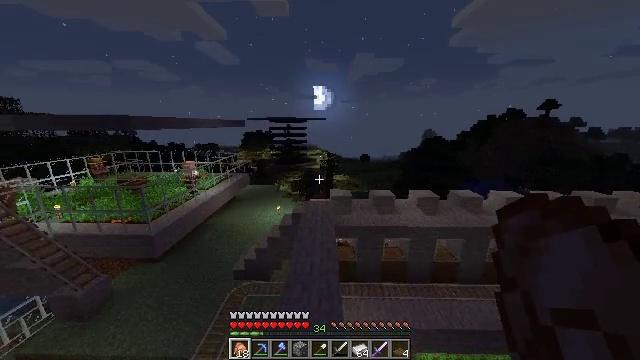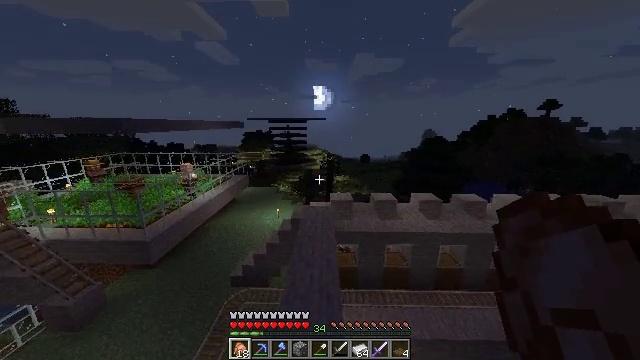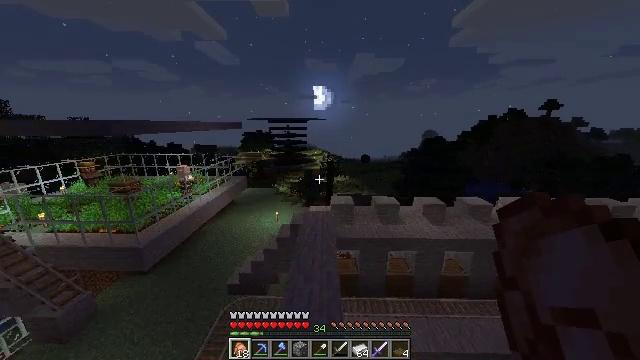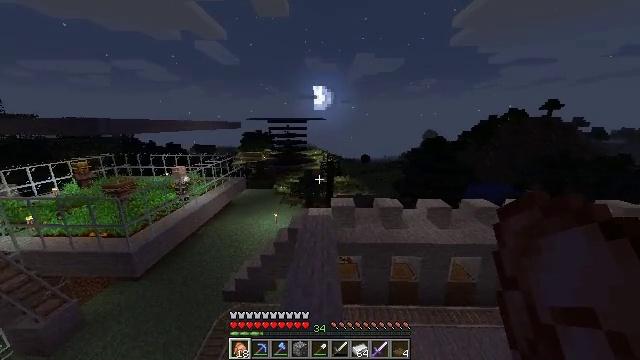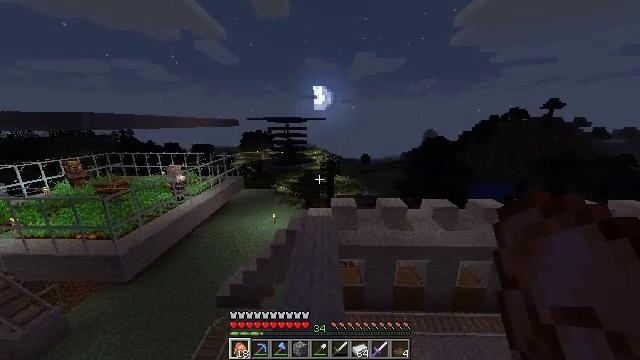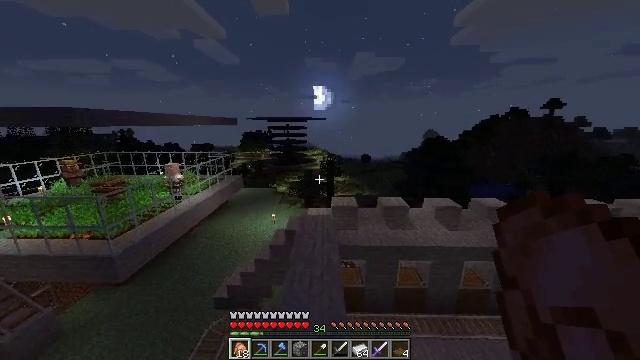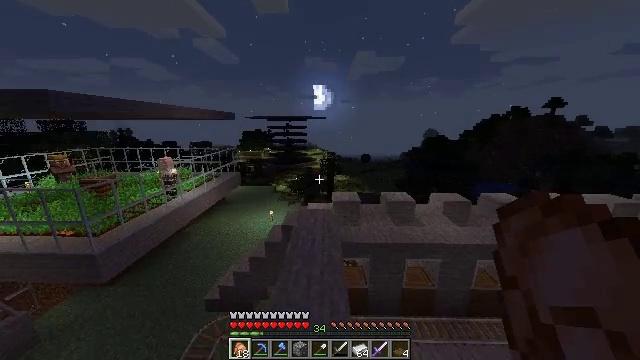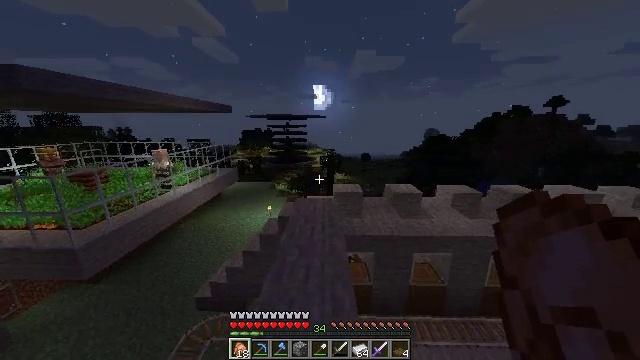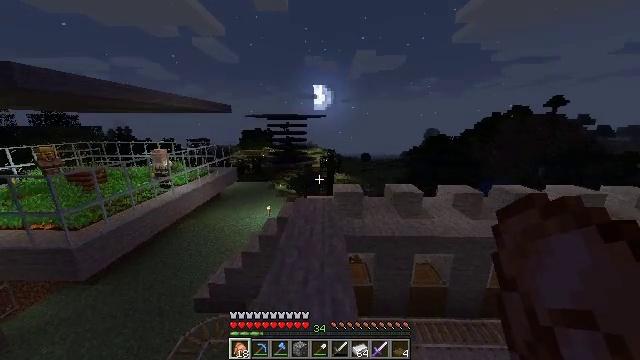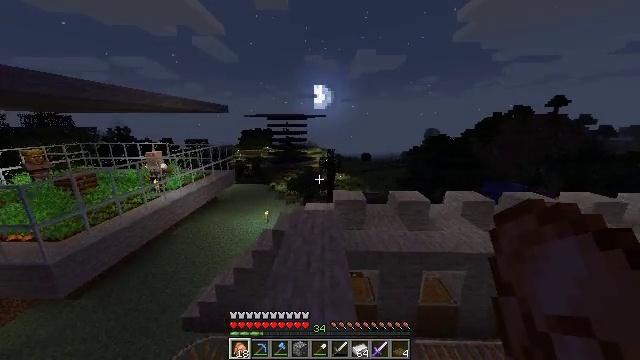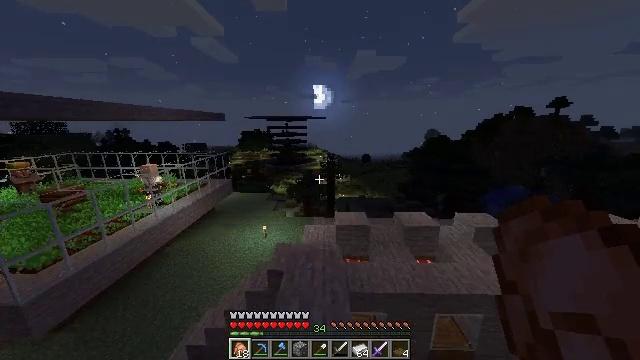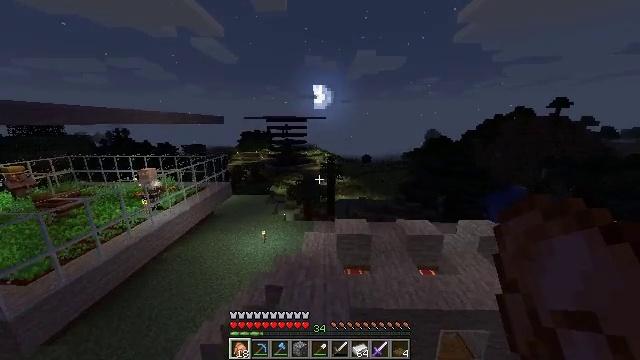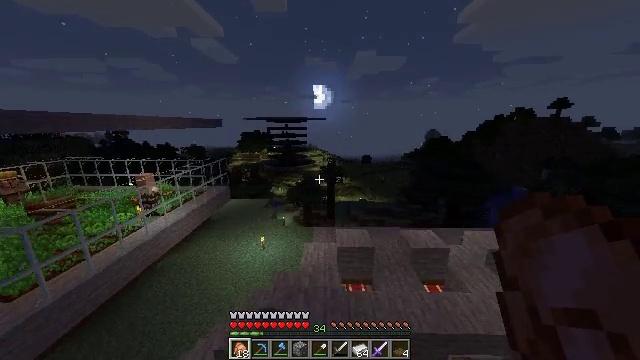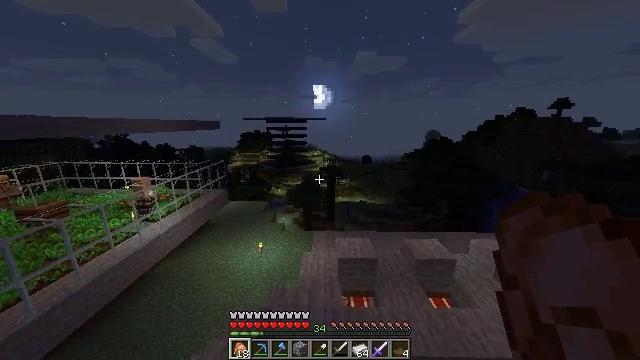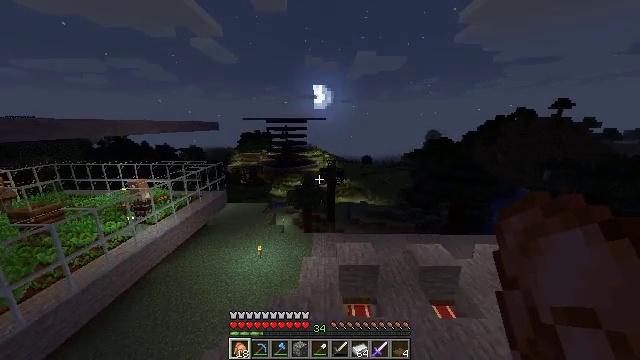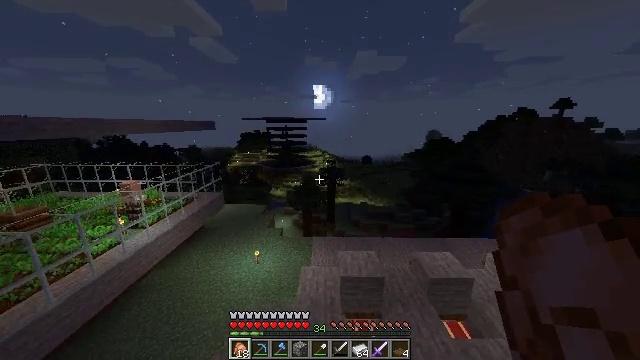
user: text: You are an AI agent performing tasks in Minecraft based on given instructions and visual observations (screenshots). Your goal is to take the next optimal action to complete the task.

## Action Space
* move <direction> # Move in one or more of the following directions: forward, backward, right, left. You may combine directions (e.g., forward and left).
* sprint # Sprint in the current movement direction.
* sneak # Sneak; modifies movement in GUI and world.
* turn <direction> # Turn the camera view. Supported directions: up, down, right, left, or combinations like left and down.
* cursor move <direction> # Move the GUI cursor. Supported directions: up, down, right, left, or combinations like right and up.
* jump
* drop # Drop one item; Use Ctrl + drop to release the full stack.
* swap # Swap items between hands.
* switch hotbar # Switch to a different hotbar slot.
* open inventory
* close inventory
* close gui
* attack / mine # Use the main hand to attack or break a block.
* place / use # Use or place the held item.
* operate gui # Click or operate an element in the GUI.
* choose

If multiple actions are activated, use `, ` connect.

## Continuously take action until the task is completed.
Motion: motion action
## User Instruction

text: craft item bell
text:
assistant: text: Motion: move forward, jump
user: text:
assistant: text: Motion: move forward, jump
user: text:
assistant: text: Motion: move forward, jump
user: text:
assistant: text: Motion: move forward, jump
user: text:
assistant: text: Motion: move forward, jump
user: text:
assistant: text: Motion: move forward, jump
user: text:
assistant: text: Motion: move forward, jump
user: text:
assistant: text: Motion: move forward, jump
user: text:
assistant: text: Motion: move forward, sprint, jump
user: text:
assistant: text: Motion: move forward, sprint, jump
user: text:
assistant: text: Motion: move forward, sprint, jump
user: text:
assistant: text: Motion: move forward, sprint, jump
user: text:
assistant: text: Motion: move forward, jump
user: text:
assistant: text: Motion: move forward
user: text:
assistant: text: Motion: move forward
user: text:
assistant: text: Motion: move forward
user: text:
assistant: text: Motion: move forward
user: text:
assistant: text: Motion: move forward, turn left
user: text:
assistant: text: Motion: move forward, turn left and down
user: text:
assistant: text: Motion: move forward, turn left and down
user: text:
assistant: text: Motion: move forward, turn left and down
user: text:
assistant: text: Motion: move forward, turn left and down
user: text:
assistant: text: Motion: move forward, turn left and down
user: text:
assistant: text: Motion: move forward, turn left and down
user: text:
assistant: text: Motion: move forward, turn left
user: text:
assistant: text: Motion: move forward, turn left
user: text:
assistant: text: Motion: move forward
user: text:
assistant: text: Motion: move forward
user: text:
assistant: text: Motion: move forward
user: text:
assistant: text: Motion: move forward